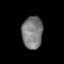
Tissue: prostate
Cell type: T cells
Senescence score: 0.2966
Nuclear area (px): 656
Mean DAPI intensity: 124.895